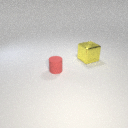
small red rubber cylinder to the left of large yellow metal cube